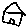
Label: house